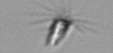
Label: Calciopappus